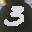
Label: 3